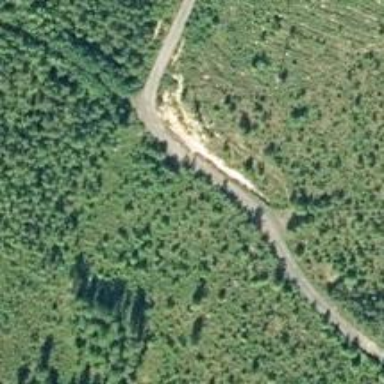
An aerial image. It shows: Service road with grade 1 tracktype.